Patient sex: M
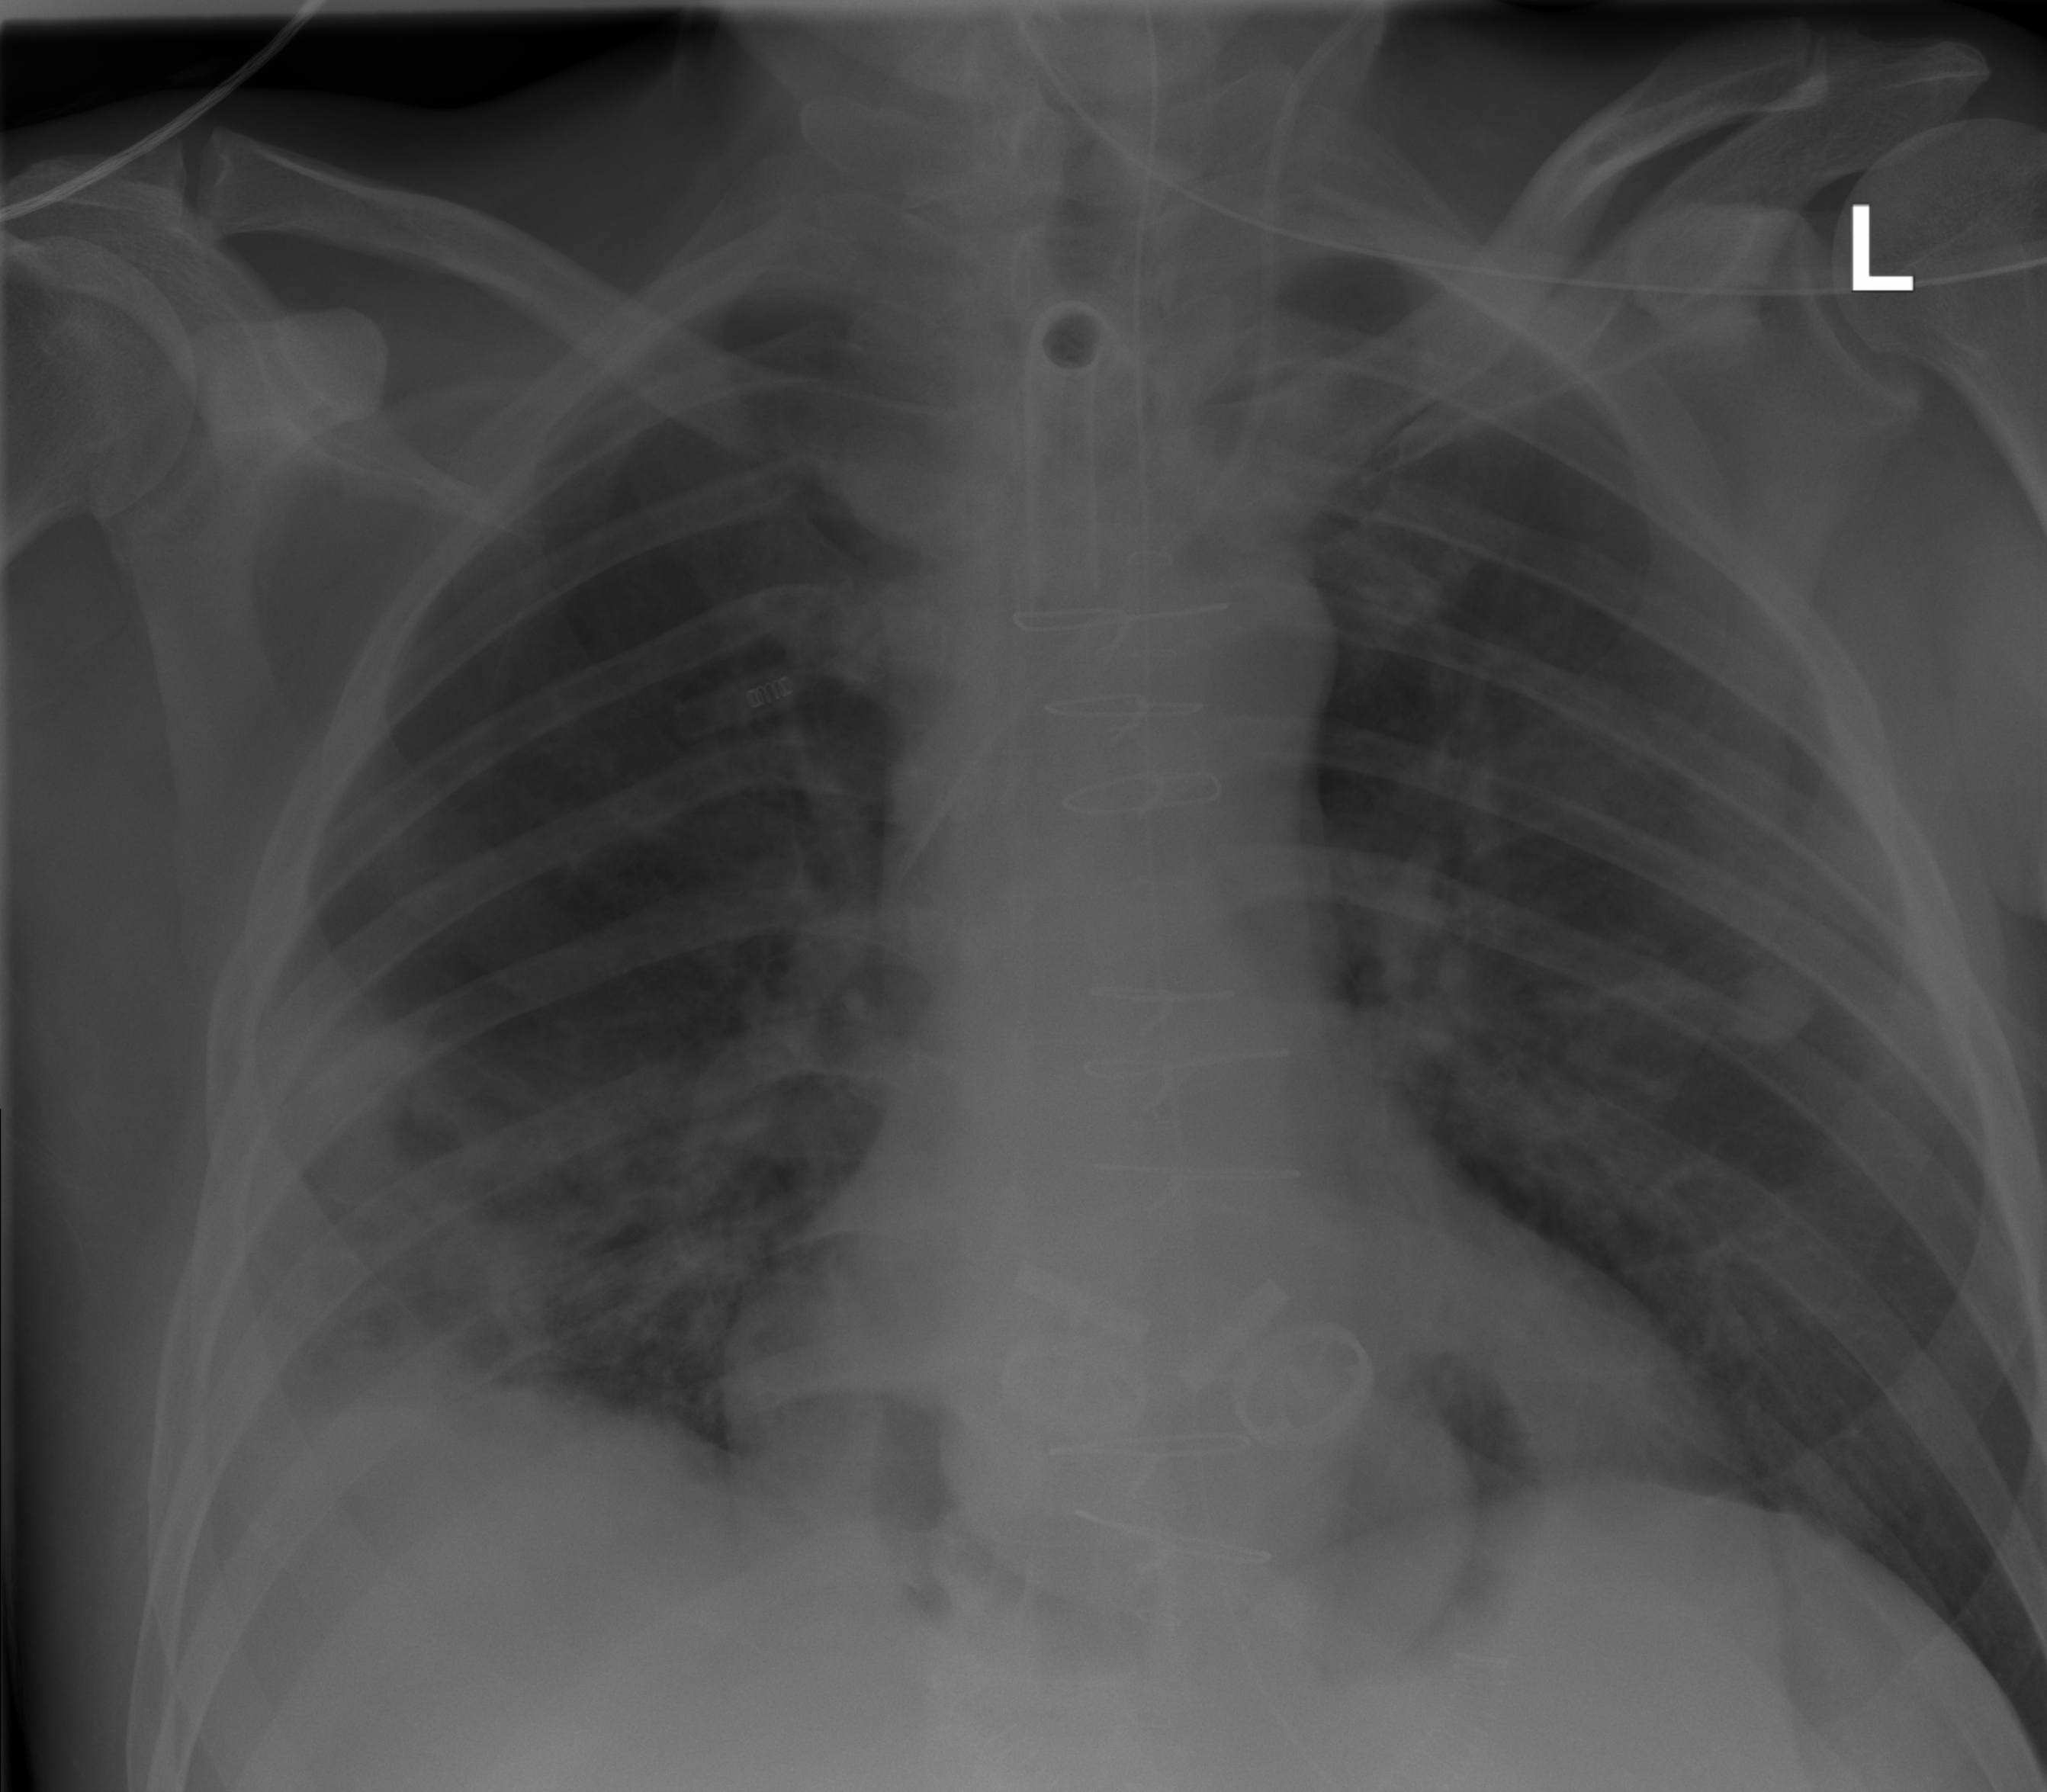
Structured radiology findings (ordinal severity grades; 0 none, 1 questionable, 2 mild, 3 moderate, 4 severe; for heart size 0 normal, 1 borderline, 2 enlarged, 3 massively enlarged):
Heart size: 0
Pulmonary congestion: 0
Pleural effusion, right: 1
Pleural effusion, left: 0
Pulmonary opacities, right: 2
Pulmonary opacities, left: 0
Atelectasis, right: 2
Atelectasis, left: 0